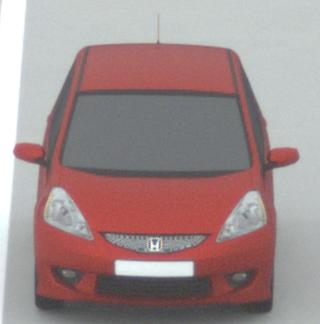
Make: Honda
Model: Jazz 1.2
Detailed model: Jazz (III) (11/08 - 04/11)
Model produced from: 2008/11
Model produced until: 2010/10
Doors: 5
Color: red
Road condition: dry road
Daytime: morning or afternoon
Contrast: low contrast